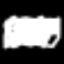
Label: octagon